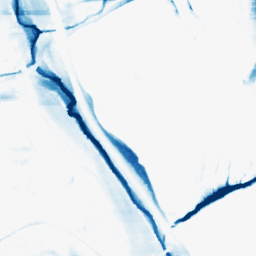
Category: morphological
Decomposition family: morphological_rect
Decomposition parameters: operation: closing
width: 50
height: 10
Upsampling method: sinc_hamming
Upsampling parameters: scale: 2
kernel_size: 4
Upsampling scale: 2